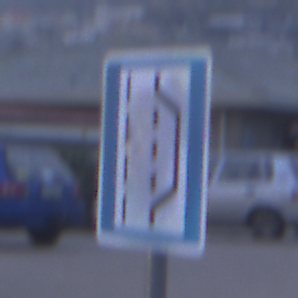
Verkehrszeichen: NothalteUndPannenbucht
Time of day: SunriseSunset
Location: Outdoor (Urban)
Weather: Overcast
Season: NotSpecified
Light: Natural